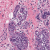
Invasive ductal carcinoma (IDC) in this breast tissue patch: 0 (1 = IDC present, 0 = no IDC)